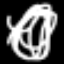
Label: squiggle